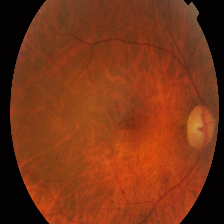
Diabetic retinopathy grade: Proliferative DR